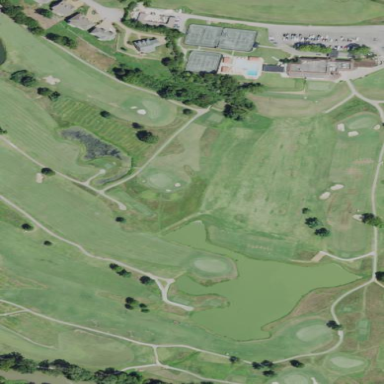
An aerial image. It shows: Rough area in golf course.